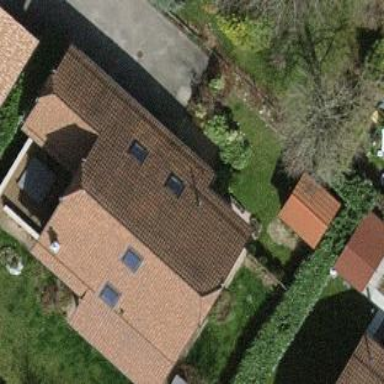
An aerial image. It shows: Simple and straightforward house.